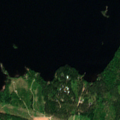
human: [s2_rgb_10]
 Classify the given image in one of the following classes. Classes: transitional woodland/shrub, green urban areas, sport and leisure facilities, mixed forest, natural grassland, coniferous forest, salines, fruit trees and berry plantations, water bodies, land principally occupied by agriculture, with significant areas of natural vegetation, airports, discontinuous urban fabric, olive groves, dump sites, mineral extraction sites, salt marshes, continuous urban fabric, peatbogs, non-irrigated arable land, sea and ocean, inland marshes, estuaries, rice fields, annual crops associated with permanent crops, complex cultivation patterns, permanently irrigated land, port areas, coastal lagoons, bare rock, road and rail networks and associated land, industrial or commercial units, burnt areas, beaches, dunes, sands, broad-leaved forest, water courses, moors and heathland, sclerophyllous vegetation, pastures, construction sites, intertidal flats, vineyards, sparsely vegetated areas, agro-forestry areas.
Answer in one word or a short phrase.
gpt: coniferous forest, mixed forest, transitional woodland/shrub, water bodies